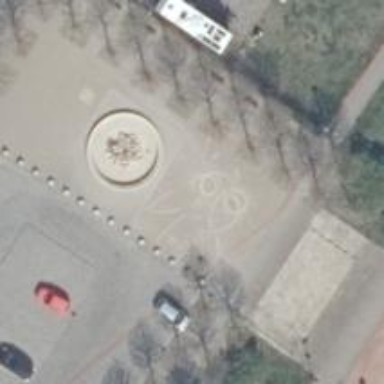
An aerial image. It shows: Beautiful fountain.